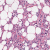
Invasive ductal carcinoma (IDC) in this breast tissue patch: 1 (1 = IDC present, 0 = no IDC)